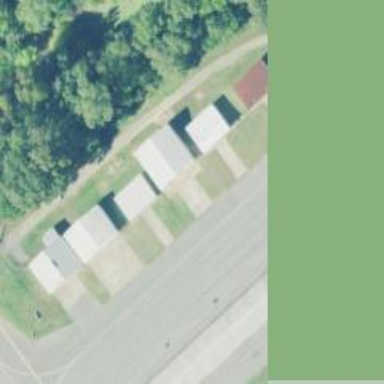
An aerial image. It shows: Hangar building at the airport.